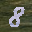
Label: 8